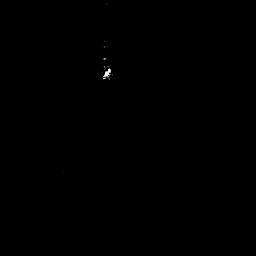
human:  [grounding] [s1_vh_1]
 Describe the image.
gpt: In the satellite image, there is  <ref>1 small ship </ref> <box>[[38, 25, 44, 31, 0]]</box> located at top.